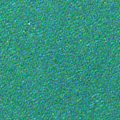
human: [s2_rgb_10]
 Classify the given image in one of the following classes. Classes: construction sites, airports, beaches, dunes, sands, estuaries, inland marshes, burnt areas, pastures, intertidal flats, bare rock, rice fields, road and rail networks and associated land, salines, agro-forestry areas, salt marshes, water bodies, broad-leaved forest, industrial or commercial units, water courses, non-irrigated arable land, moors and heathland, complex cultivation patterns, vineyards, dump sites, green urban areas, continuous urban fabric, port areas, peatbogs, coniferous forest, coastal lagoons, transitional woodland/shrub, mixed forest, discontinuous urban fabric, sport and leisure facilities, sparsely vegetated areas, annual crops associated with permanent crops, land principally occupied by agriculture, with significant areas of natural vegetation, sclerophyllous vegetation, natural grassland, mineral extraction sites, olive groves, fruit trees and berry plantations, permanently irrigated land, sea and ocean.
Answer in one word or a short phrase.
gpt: sea and ocean